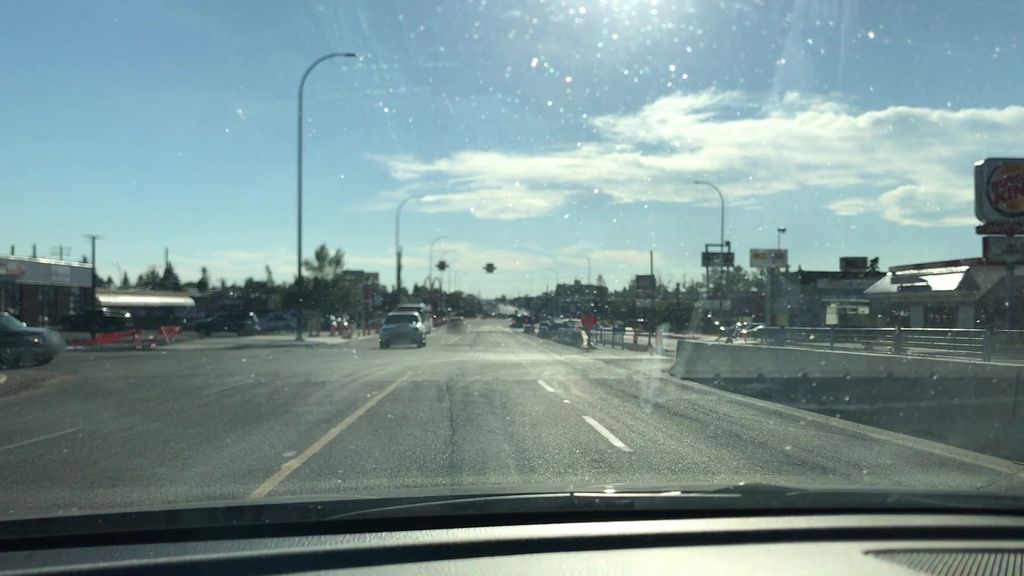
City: calgary